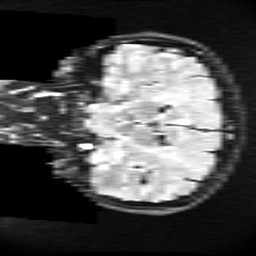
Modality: FLAIR
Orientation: coronal
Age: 23
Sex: female
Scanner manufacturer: ge
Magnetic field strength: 3 T
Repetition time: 11 s
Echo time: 0.1497 s